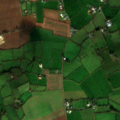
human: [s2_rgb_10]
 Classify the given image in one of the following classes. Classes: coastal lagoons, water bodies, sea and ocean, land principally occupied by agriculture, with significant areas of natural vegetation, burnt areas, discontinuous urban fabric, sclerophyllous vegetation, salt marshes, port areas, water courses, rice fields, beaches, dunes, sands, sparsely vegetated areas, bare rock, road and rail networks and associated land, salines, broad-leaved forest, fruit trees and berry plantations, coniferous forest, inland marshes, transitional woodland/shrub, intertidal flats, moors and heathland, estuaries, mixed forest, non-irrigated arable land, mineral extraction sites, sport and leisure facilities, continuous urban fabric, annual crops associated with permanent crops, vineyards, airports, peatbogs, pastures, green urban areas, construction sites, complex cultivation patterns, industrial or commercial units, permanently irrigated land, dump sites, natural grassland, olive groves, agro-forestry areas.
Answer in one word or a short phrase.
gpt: non-irrigated arable land, pastures